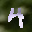
Label: 4